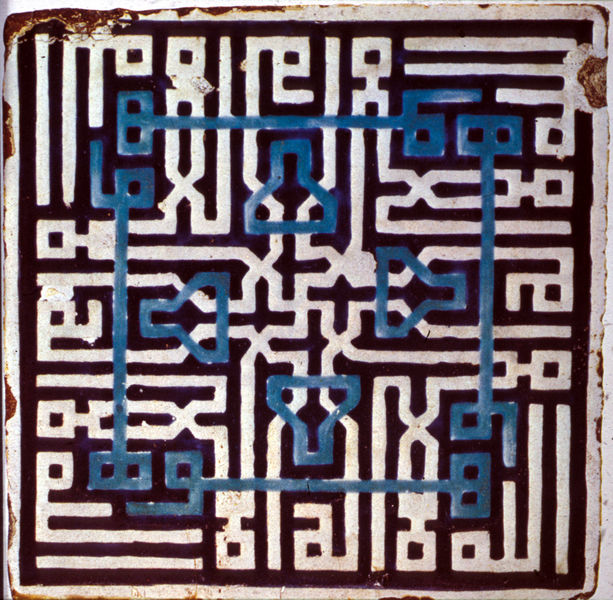
Titel: Kachel
Institution: unbekannt
Schlagwörter: blau, weiß, ausschnitt, braun, holz, schmuck, schwarz, symbol, zeichen, zeichnung, gebäude, haus, rot, weg, muster, ornament, alt, rahmen, stein, feld, felder, innen, garten, keramik, ton, hellblau, schrift, ruhe, ecke, fassade, abstrakt, afrika, farben, fläche, flächen, farbe, formen, schichten, linien, rand, figuren, detail, symmetrie, ornamente, metall, tiefe, striche, bemalt, foto, fotografie, oben, unten, punkte, gemustert, spiel, vier, eingang, schild, kreuz, orient, orientalisch, rechteck, schichtung, linie, geheimnis, kreuzung, symmetrisch, schönheit, form, brett, asien, schnitt, fliesen, schwarzweiß, buchstaben, strich, macke, fliese, kachel, mosaik, kunst, photo, ecken, quadrate, geometrisch, musterung, kaputt, arabisch, antik, plan, zentrum, viereckig, objekt, abgerundet, glasur, geometrie, quadrat, viereck, arabien, islam, meander, schatz, labyrinth, symbole, mäander, abwehr, quadratisch, ewigkeit, flechtwerk, verflochten, grundriss, botschaft, arabeske, geordnet, zeigel, kalligraphie, terrakotta, irrgarten, wies, maurisch, rost, überlagerung, naher osten, geschlossenheit, bodenfliese, kreuzweg, verrostet, maya, blauweiss, atzteken, karrees, labirynth, labyrint, makel, orientalisc, ornamentalisch, portugal, tetris, tonfliese, verschlüsselt, verwinkelt, angeschlagen, rostig, labirinth, scgbutt, linie#, chip, metallschild, wandfliese, azulejo, blaweiss